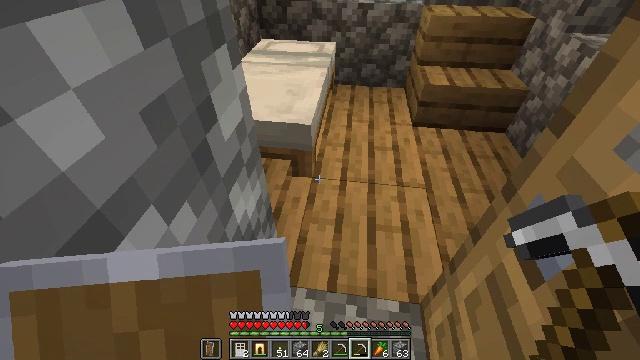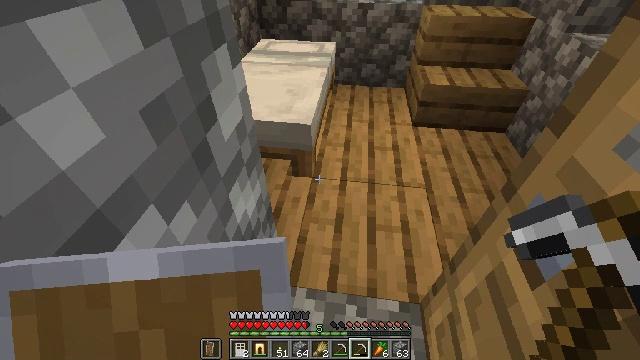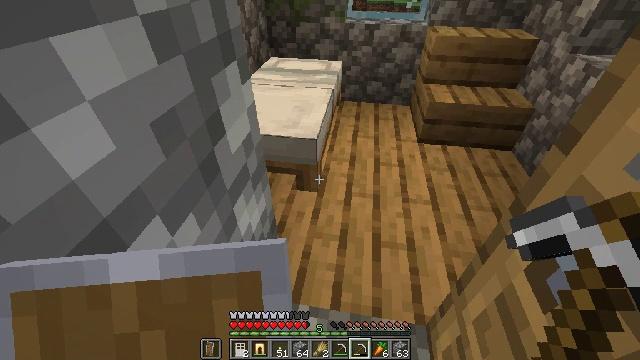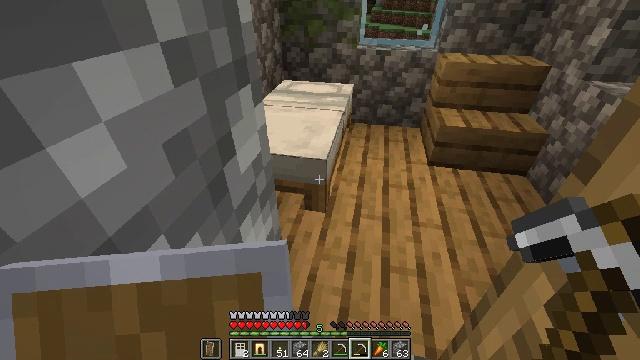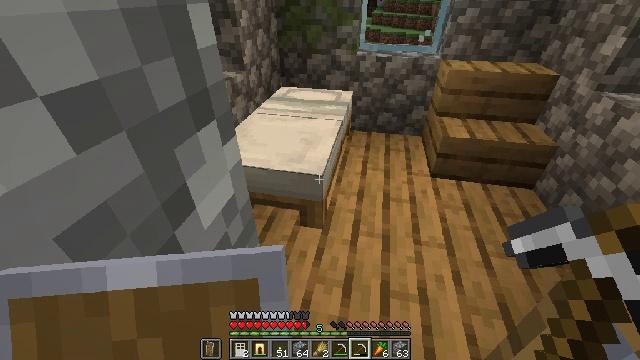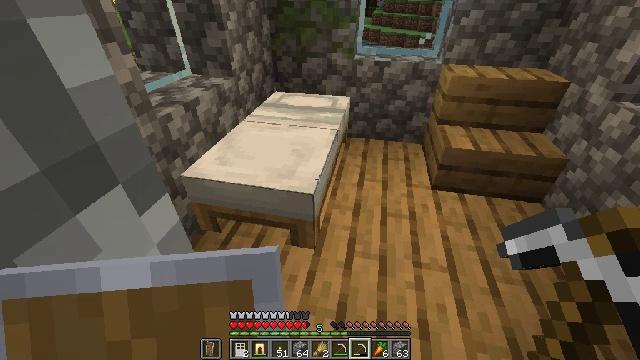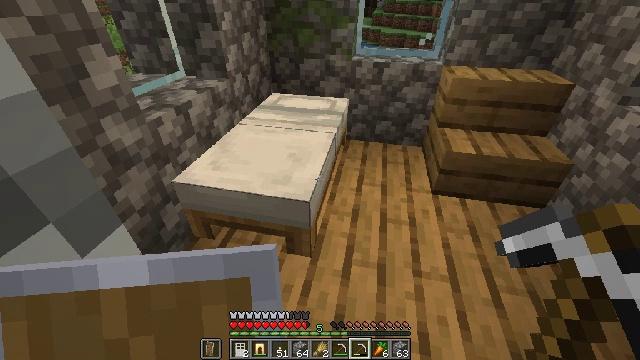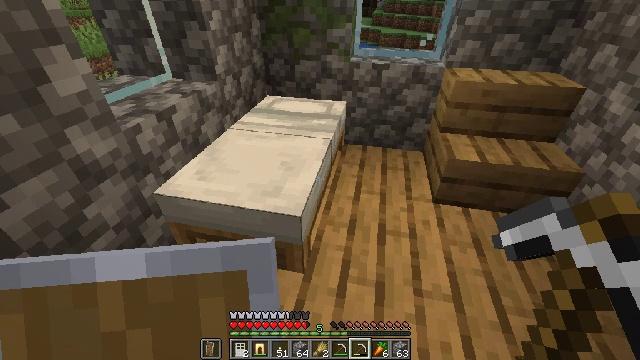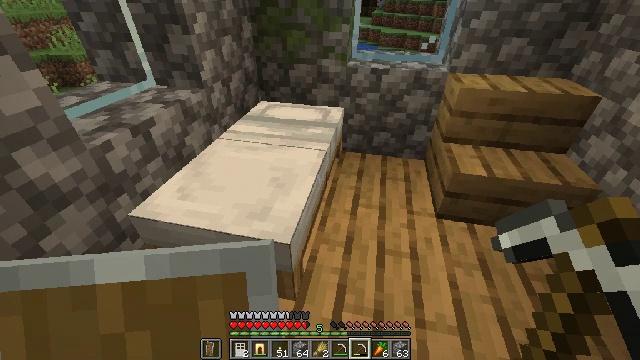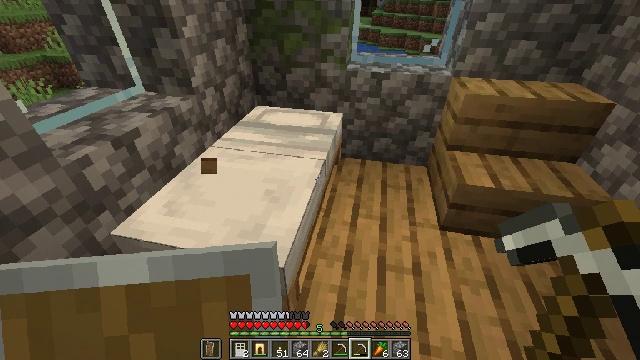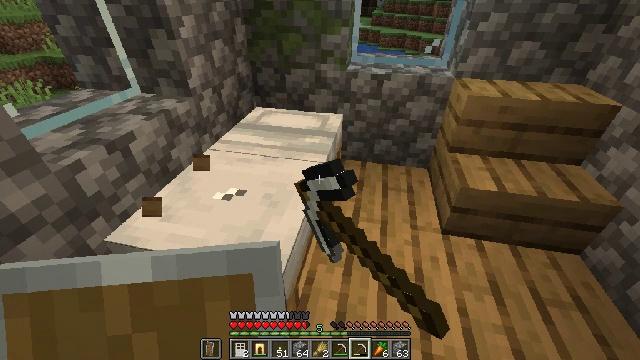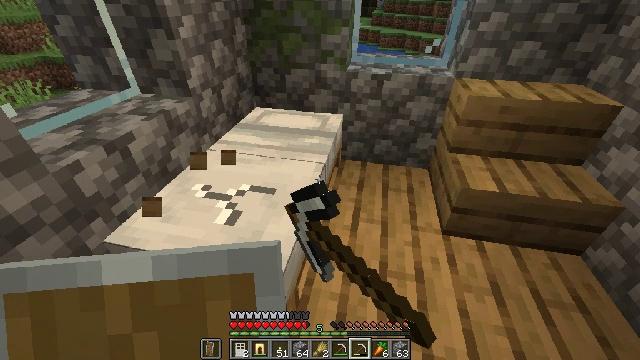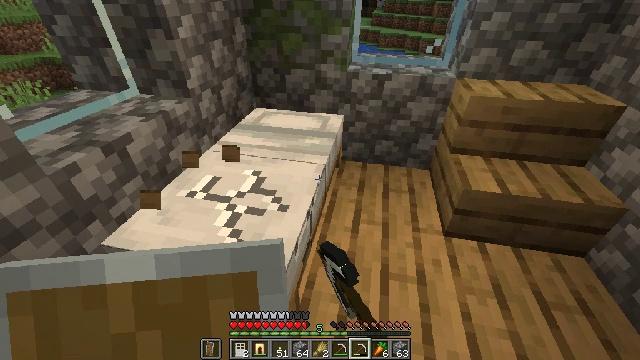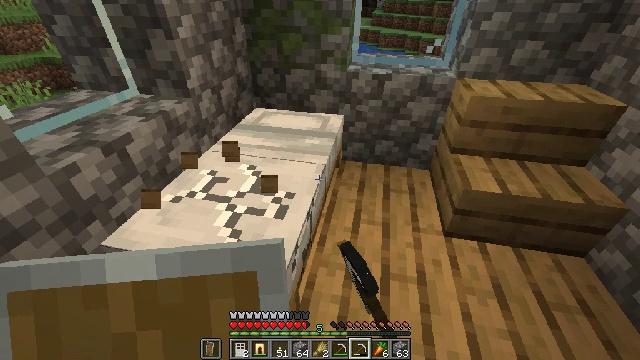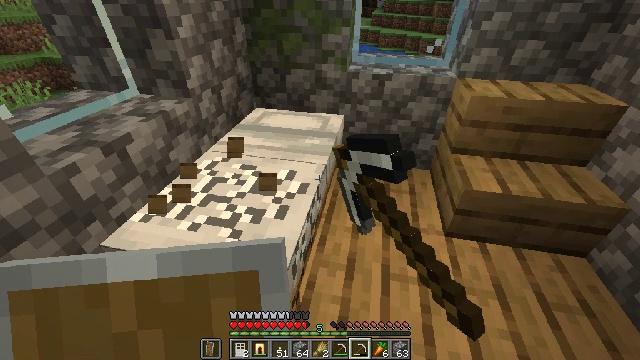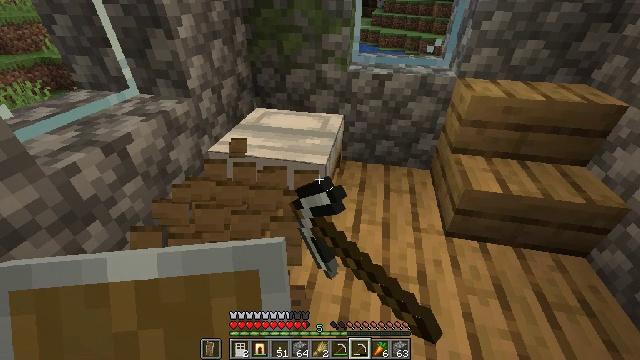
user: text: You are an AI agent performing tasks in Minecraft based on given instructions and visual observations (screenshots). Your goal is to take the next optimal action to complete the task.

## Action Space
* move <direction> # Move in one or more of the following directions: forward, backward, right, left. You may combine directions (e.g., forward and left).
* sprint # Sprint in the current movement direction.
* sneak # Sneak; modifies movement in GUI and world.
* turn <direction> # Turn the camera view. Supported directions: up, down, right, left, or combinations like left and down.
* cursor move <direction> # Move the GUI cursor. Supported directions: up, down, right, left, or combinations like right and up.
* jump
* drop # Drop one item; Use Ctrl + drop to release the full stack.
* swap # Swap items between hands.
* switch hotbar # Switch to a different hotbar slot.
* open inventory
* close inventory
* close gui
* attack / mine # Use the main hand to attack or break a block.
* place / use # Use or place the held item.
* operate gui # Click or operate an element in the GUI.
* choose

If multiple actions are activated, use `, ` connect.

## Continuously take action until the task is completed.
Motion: motion action
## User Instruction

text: Remove the white bed from its place.
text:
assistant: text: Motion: no_op
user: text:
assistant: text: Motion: turn left and up
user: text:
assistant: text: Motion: move forward, turn left and up
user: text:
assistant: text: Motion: move forward
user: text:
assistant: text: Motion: move forward
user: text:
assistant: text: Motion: move forward
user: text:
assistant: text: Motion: move forward
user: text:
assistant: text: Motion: no_op
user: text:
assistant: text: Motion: attack / mine
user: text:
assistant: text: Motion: attack / mine
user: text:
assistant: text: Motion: attack / mine
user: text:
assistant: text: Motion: attack / mine
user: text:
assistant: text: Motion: attack / mine
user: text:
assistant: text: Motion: attack / mine
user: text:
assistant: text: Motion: attack / mine
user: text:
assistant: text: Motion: attack / mine
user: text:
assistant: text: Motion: attack / mine
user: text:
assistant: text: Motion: attack / mine
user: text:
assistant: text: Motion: attack / mine
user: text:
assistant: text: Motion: attack / mine
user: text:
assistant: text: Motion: attack / mine